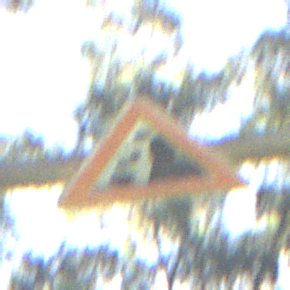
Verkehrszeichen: SteinschlagRechts
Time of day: MorningAfternoon
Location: Outdoor (Nature)
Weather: Clear
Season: NotSpecified
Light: Natural